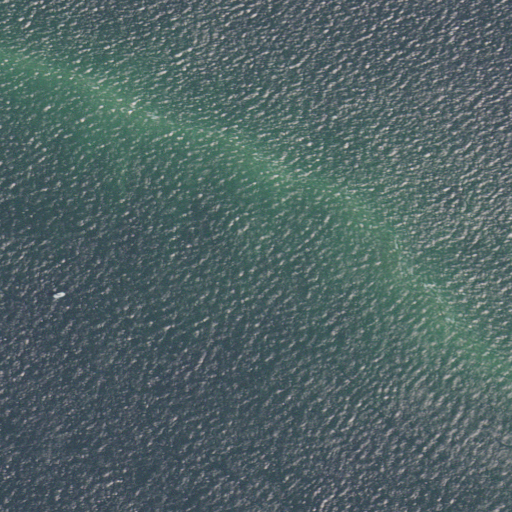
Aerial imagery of bar in Massachusetts named Hedge Fence containing only open water